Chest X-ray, AP view. Patient: 11 years old, sex M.
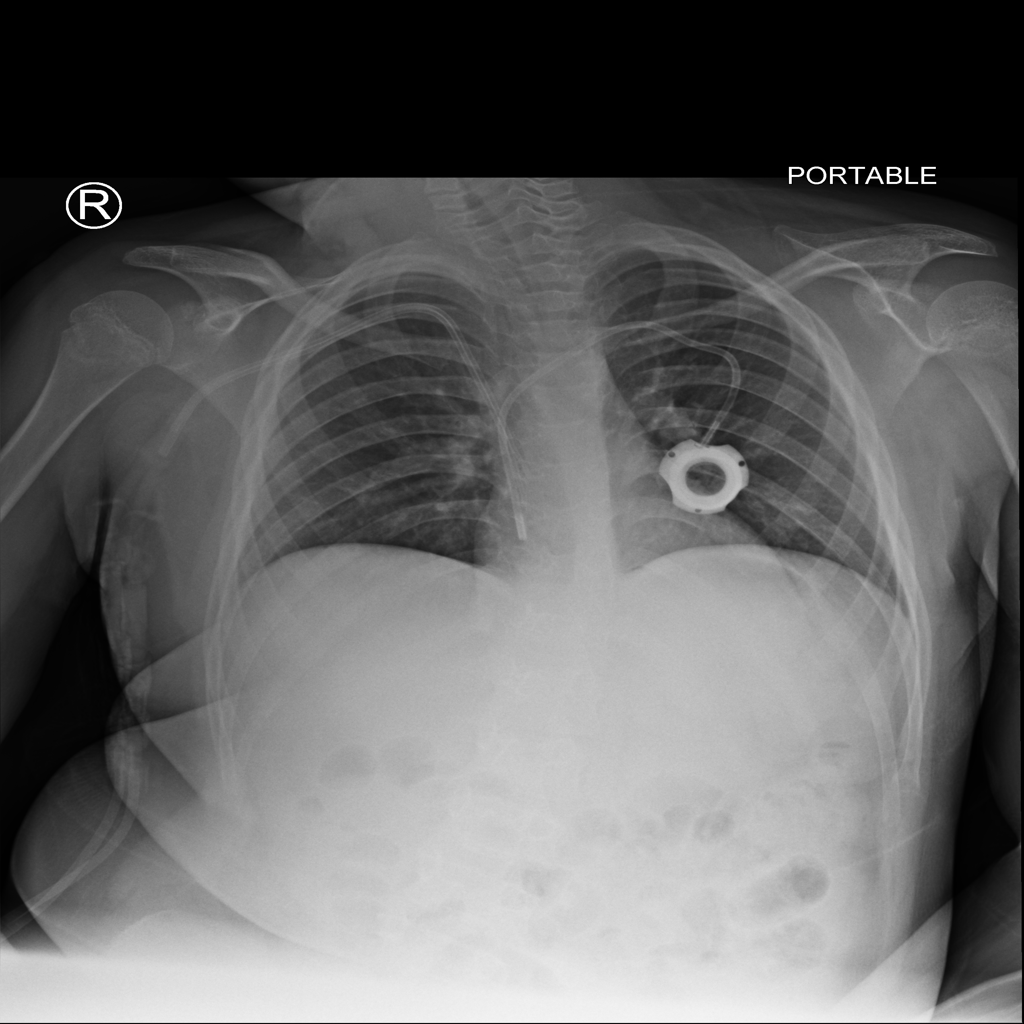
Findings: No Finding